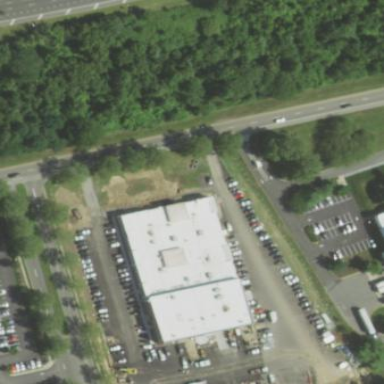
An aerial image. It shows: Commercial building.